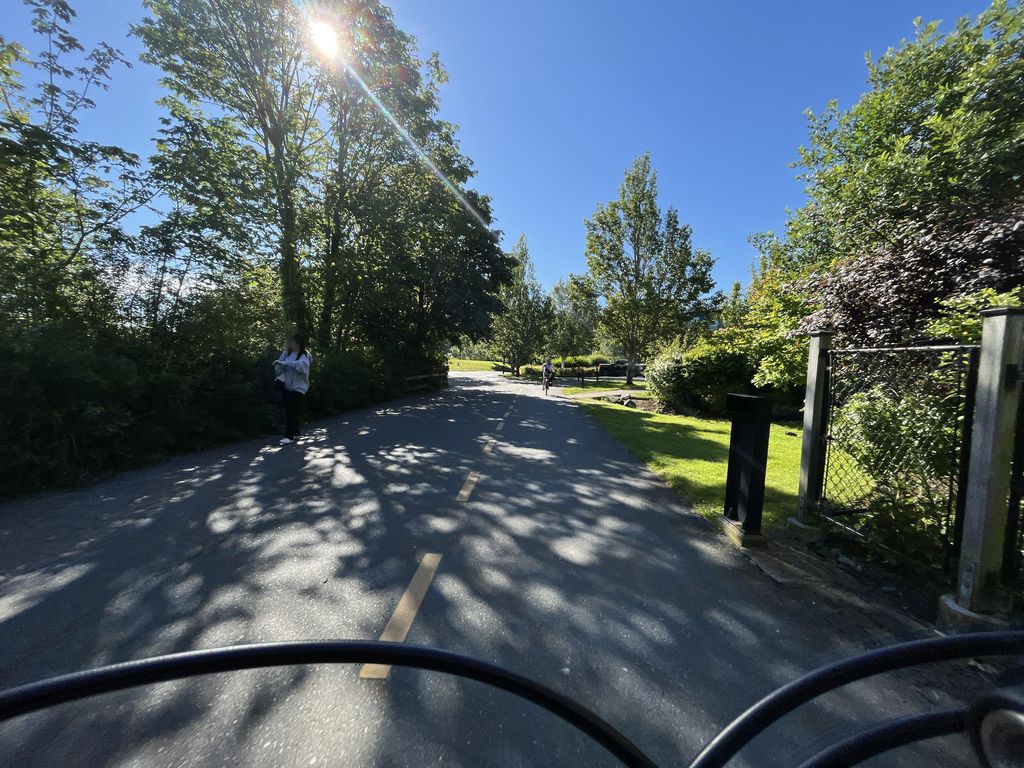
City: victoria